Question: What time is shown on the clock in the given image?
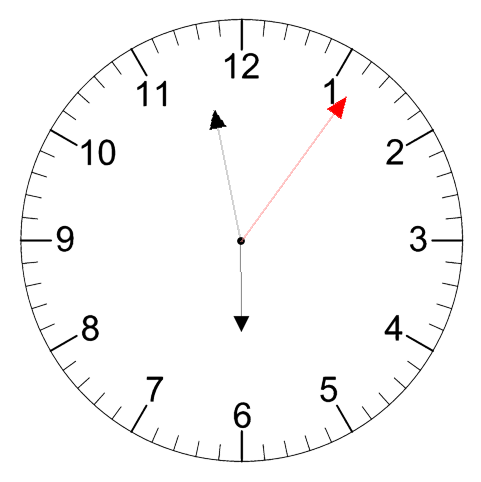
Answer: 05:58:06